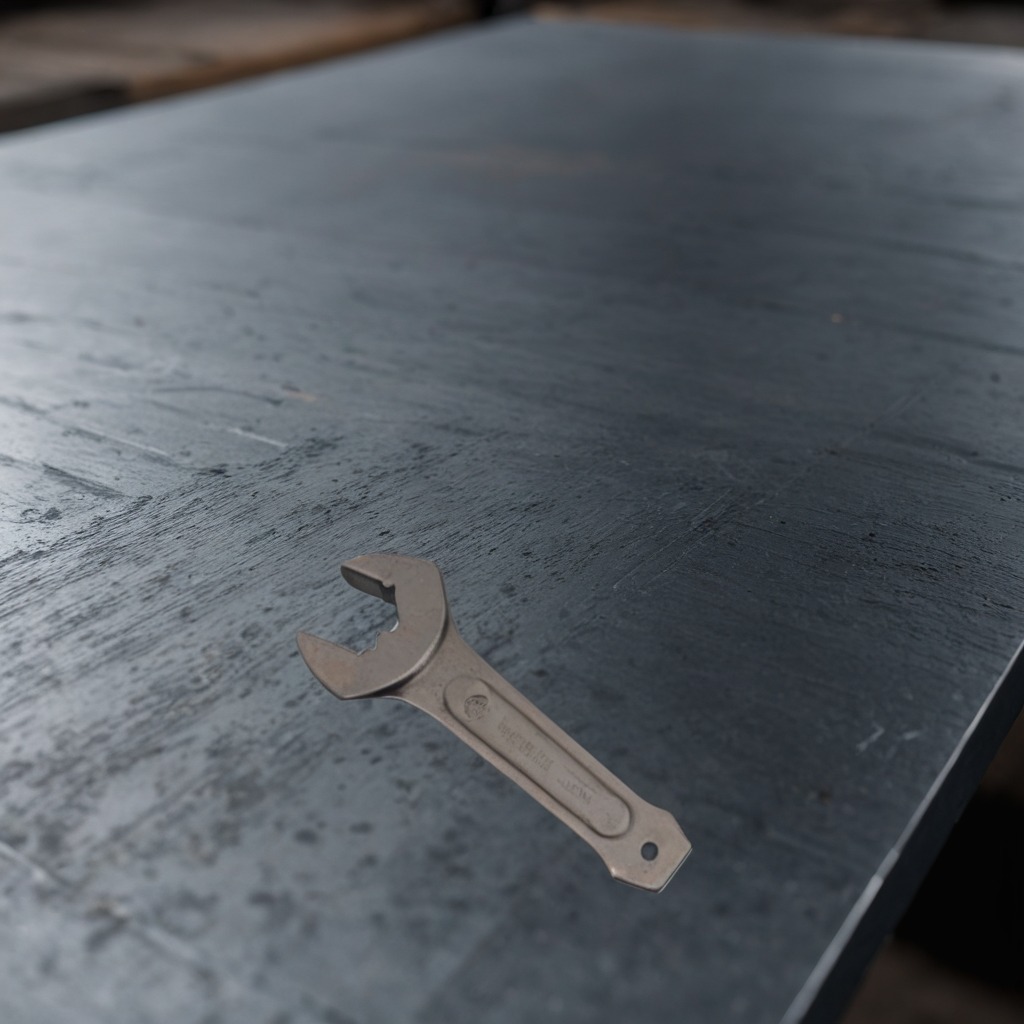
An wrench lies on a cold steel table in a mining workshop.